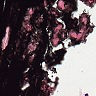
Metastatic tissue present: no